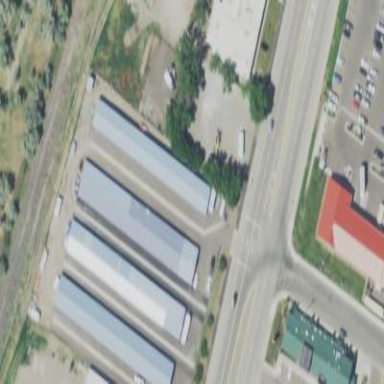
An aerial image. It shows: Area used for garages with storage rental services available.